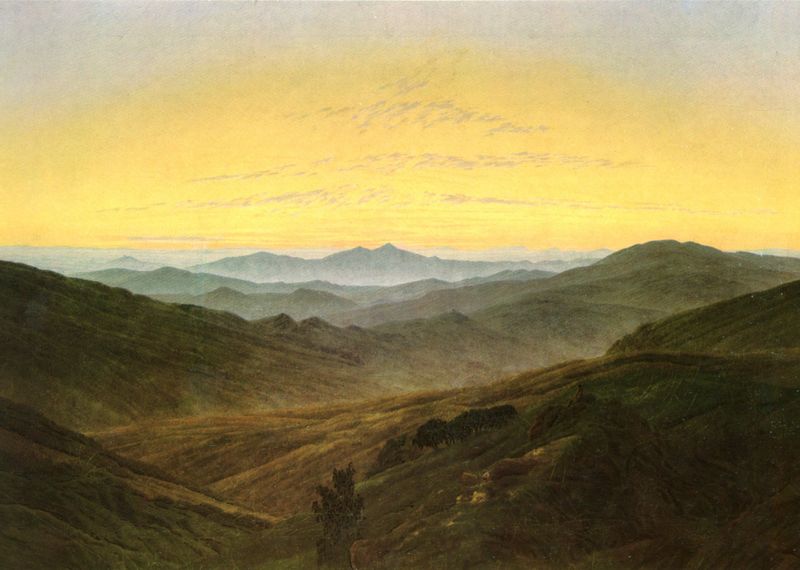
Titel: Landschaft im Charakter des böhmischen Mittelgebirges
Künstler: Caspar David Friedrich
Institution: verschollen
Schlagwörter: baum, berg, blau, felsen, gemälde, gestein, himmel, schatten, wasser, weiß, wolken, aquarell, bäume, gelb, grün, landschaft, ocker, abend, braun, grau, hell, licht, orange, profil, schwarz, gras, haus, rot, tiere, weg, wiese, wolke, beige, mensch, spitze, stein, steine, öl, dämmerung, erde, ferne, horizont, häuser, hügel, morgen, natur, sonnenaufgang, strauch, vieh, vögel, weide, weite, einsam, sonne, wiesen, gold, pflanzen, tal, anhöhe, anstieg, berge, bergig, fels, gebirge, gipfel, bergkette, dunst, gelände, nebel, sonnenuntergang, alm, berglandschaft, geröll, herbst, friedrich, romantik, jaune, tiefe, abendrot, abendstimmung, unscharf, weiden, heide, alpen, lichtung, abhänge, felsig, täler, verschwommen, morgenrot, hain, atmosphäre, zwielicht, sfumato, caspar david friedrich, cdf, david, pflug, soleil, paysage, schimmern, peinture, cumulus, gebrigslandschaft, gewellt, weitsicht, montagnes, montagne, schottland, grasland, solitude, abfall, nuage, arbres, couchant, casper david friedrich, colline, sonnanaufgang, aube, kuehe, angleterre, frühmorgens, casper, steigende nebel, weidland, nebe, collines, gepfluegt, contre-jour, coline, isolé, geländeform